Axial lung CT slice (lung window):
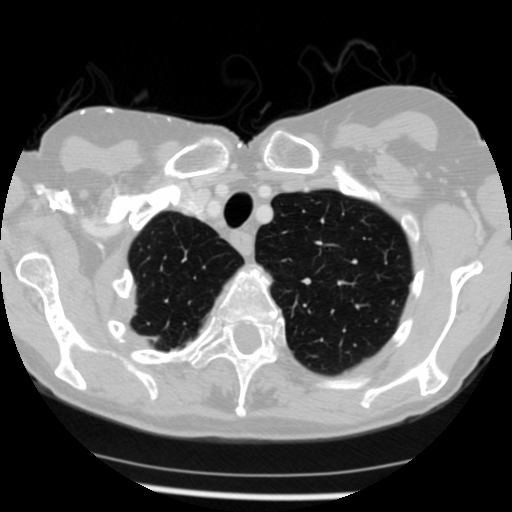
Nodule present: no